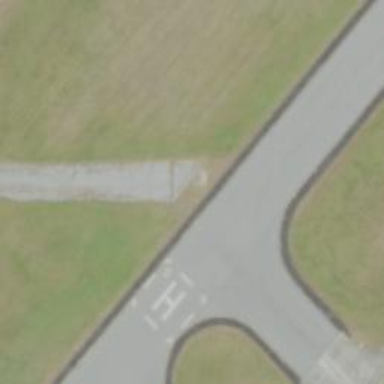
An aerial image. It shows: View of taxiway at the airport.